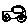
Label: car